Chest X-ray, PA view. Patient: 72 years old, sex M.
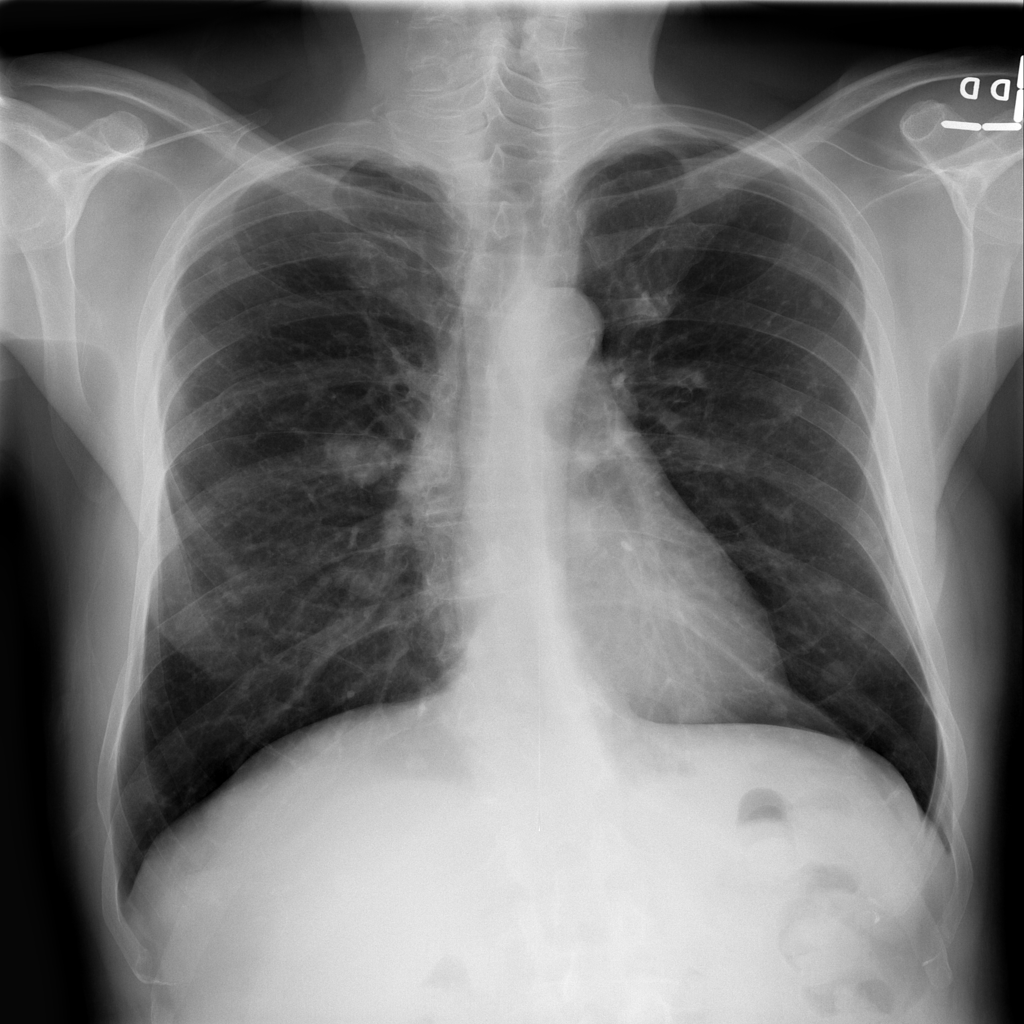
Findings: Nodule